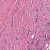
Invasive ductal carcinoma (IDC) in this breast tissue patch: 0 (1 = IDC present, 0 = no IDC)